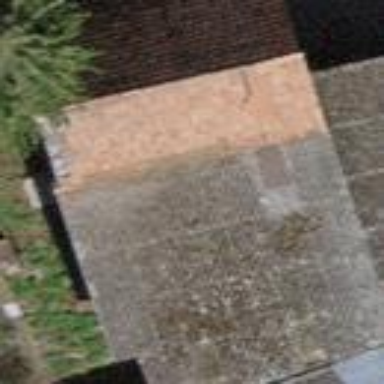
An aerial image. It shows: Building with tile roof.